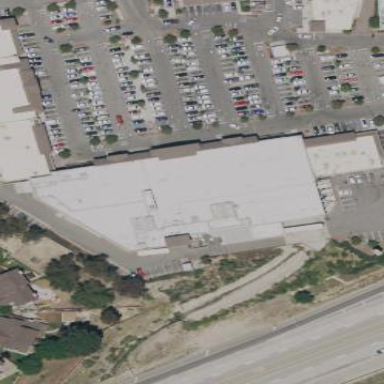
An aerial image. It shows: Building that houses supermarket.